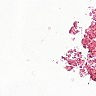
Metastatic tissue present: no